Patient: sex M, age 36
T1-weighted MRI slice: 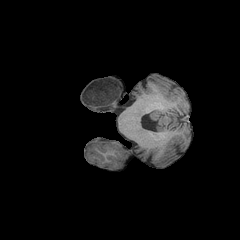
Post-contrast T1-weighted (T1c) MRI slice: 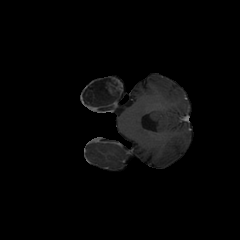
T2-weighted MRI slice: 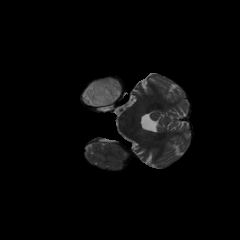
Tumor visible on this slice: yes
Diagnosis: Astrocytoma, IDH-mutant
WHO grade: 4